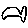
Label: fish